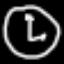
Label: clock